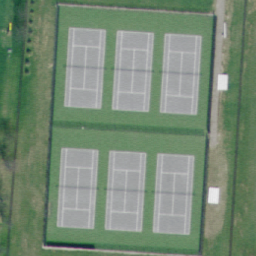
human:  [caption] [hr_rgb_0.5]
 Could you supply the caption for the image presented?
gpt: There are six tennis courts arranged in two lines on the lawn .

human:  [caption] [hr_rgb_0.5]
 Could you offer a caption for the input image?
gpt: There are six tennis courts arranged in two lines on the lawn .

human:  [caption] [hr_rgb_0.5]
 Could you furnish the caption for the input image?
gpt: Six tennis courts are arranged in two lines on the lawn .

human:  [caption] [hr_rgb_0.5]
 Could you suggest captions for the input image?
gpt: Six tennis courts arranged in two lines on the lawn .

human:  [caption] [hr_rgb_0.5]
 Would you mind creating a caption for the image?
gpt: There are six tennis courts arranged in two lines on the lawn .